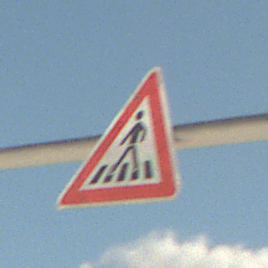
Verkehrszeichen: FussgaengerueberwegRechts
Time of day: Midday
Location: Outdoor (Beach)
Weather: PartlyCloudy
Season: NotSpecified
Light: Natural